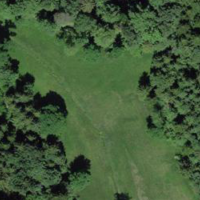
EUNIS habitat code: 24
Species observed at this site:
Sitta europaea
Turdus viscivorus